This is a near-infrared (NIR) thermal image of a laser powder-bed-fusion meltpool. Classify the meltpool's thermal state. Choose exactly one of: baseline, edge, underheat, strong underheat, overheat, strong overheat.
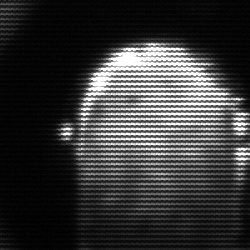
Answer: baseline